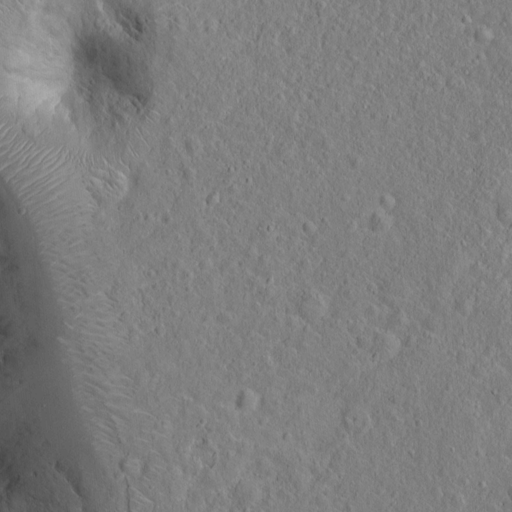
Classes present: Background, Cone